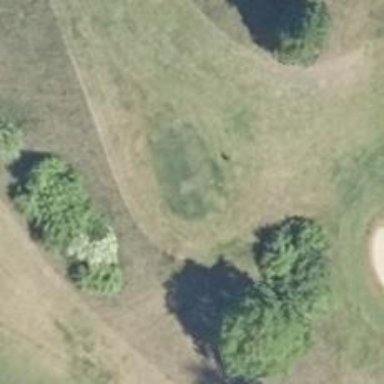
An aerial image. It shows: Golf tee.